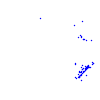
Particle: kaon